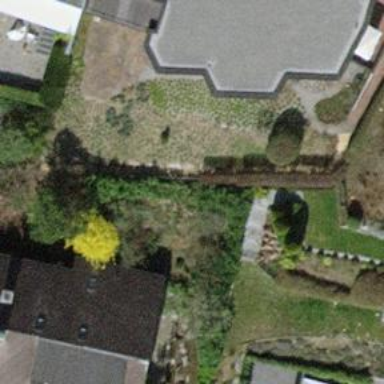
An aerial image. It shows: Hedge acting as barrier.